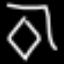
Label: diamond